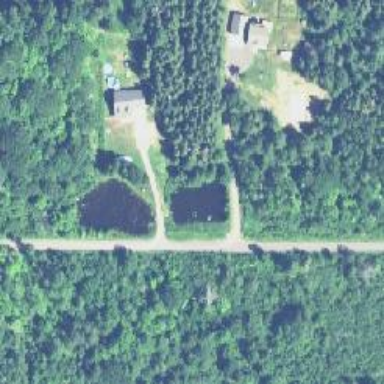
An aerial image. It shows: Driveway.